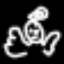
Label: angel